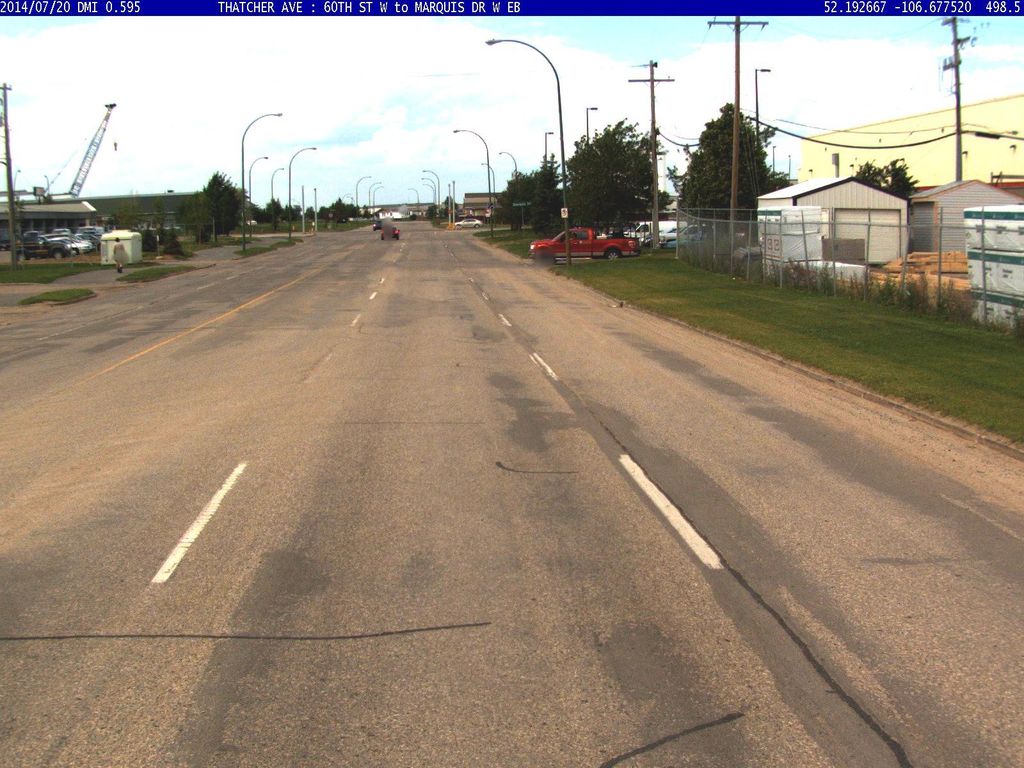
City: saskatoon